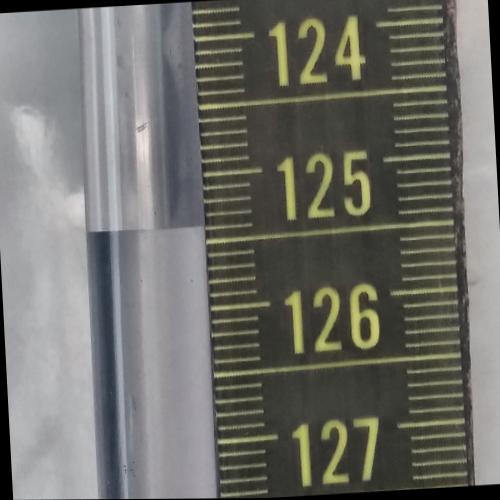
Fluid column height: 125.4 cm